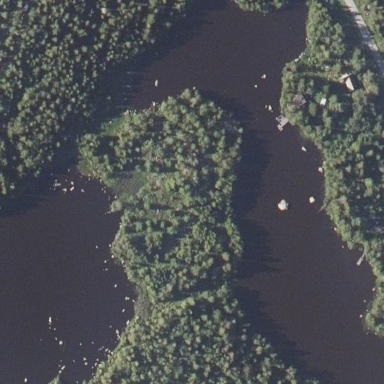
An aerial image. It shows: Serene lake surrounded by nature.